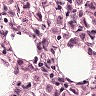
Metastatic tissue present: yes